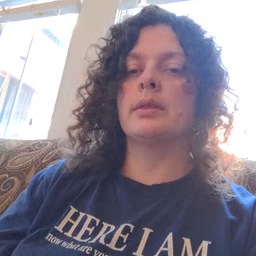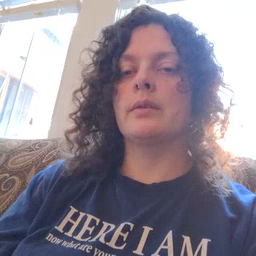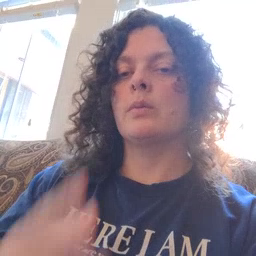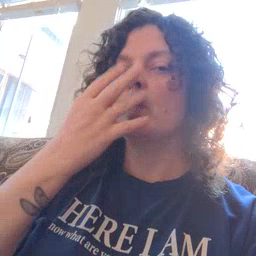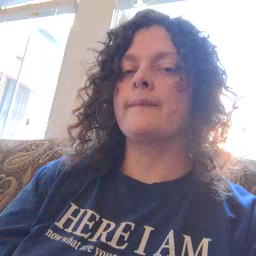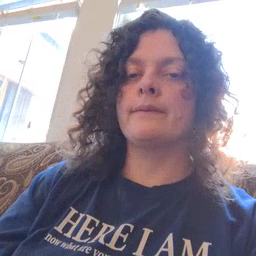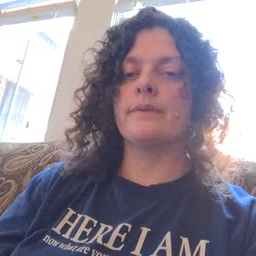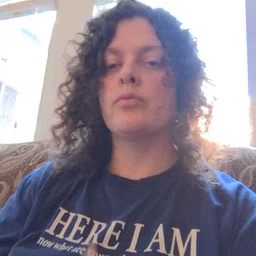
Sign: wolf